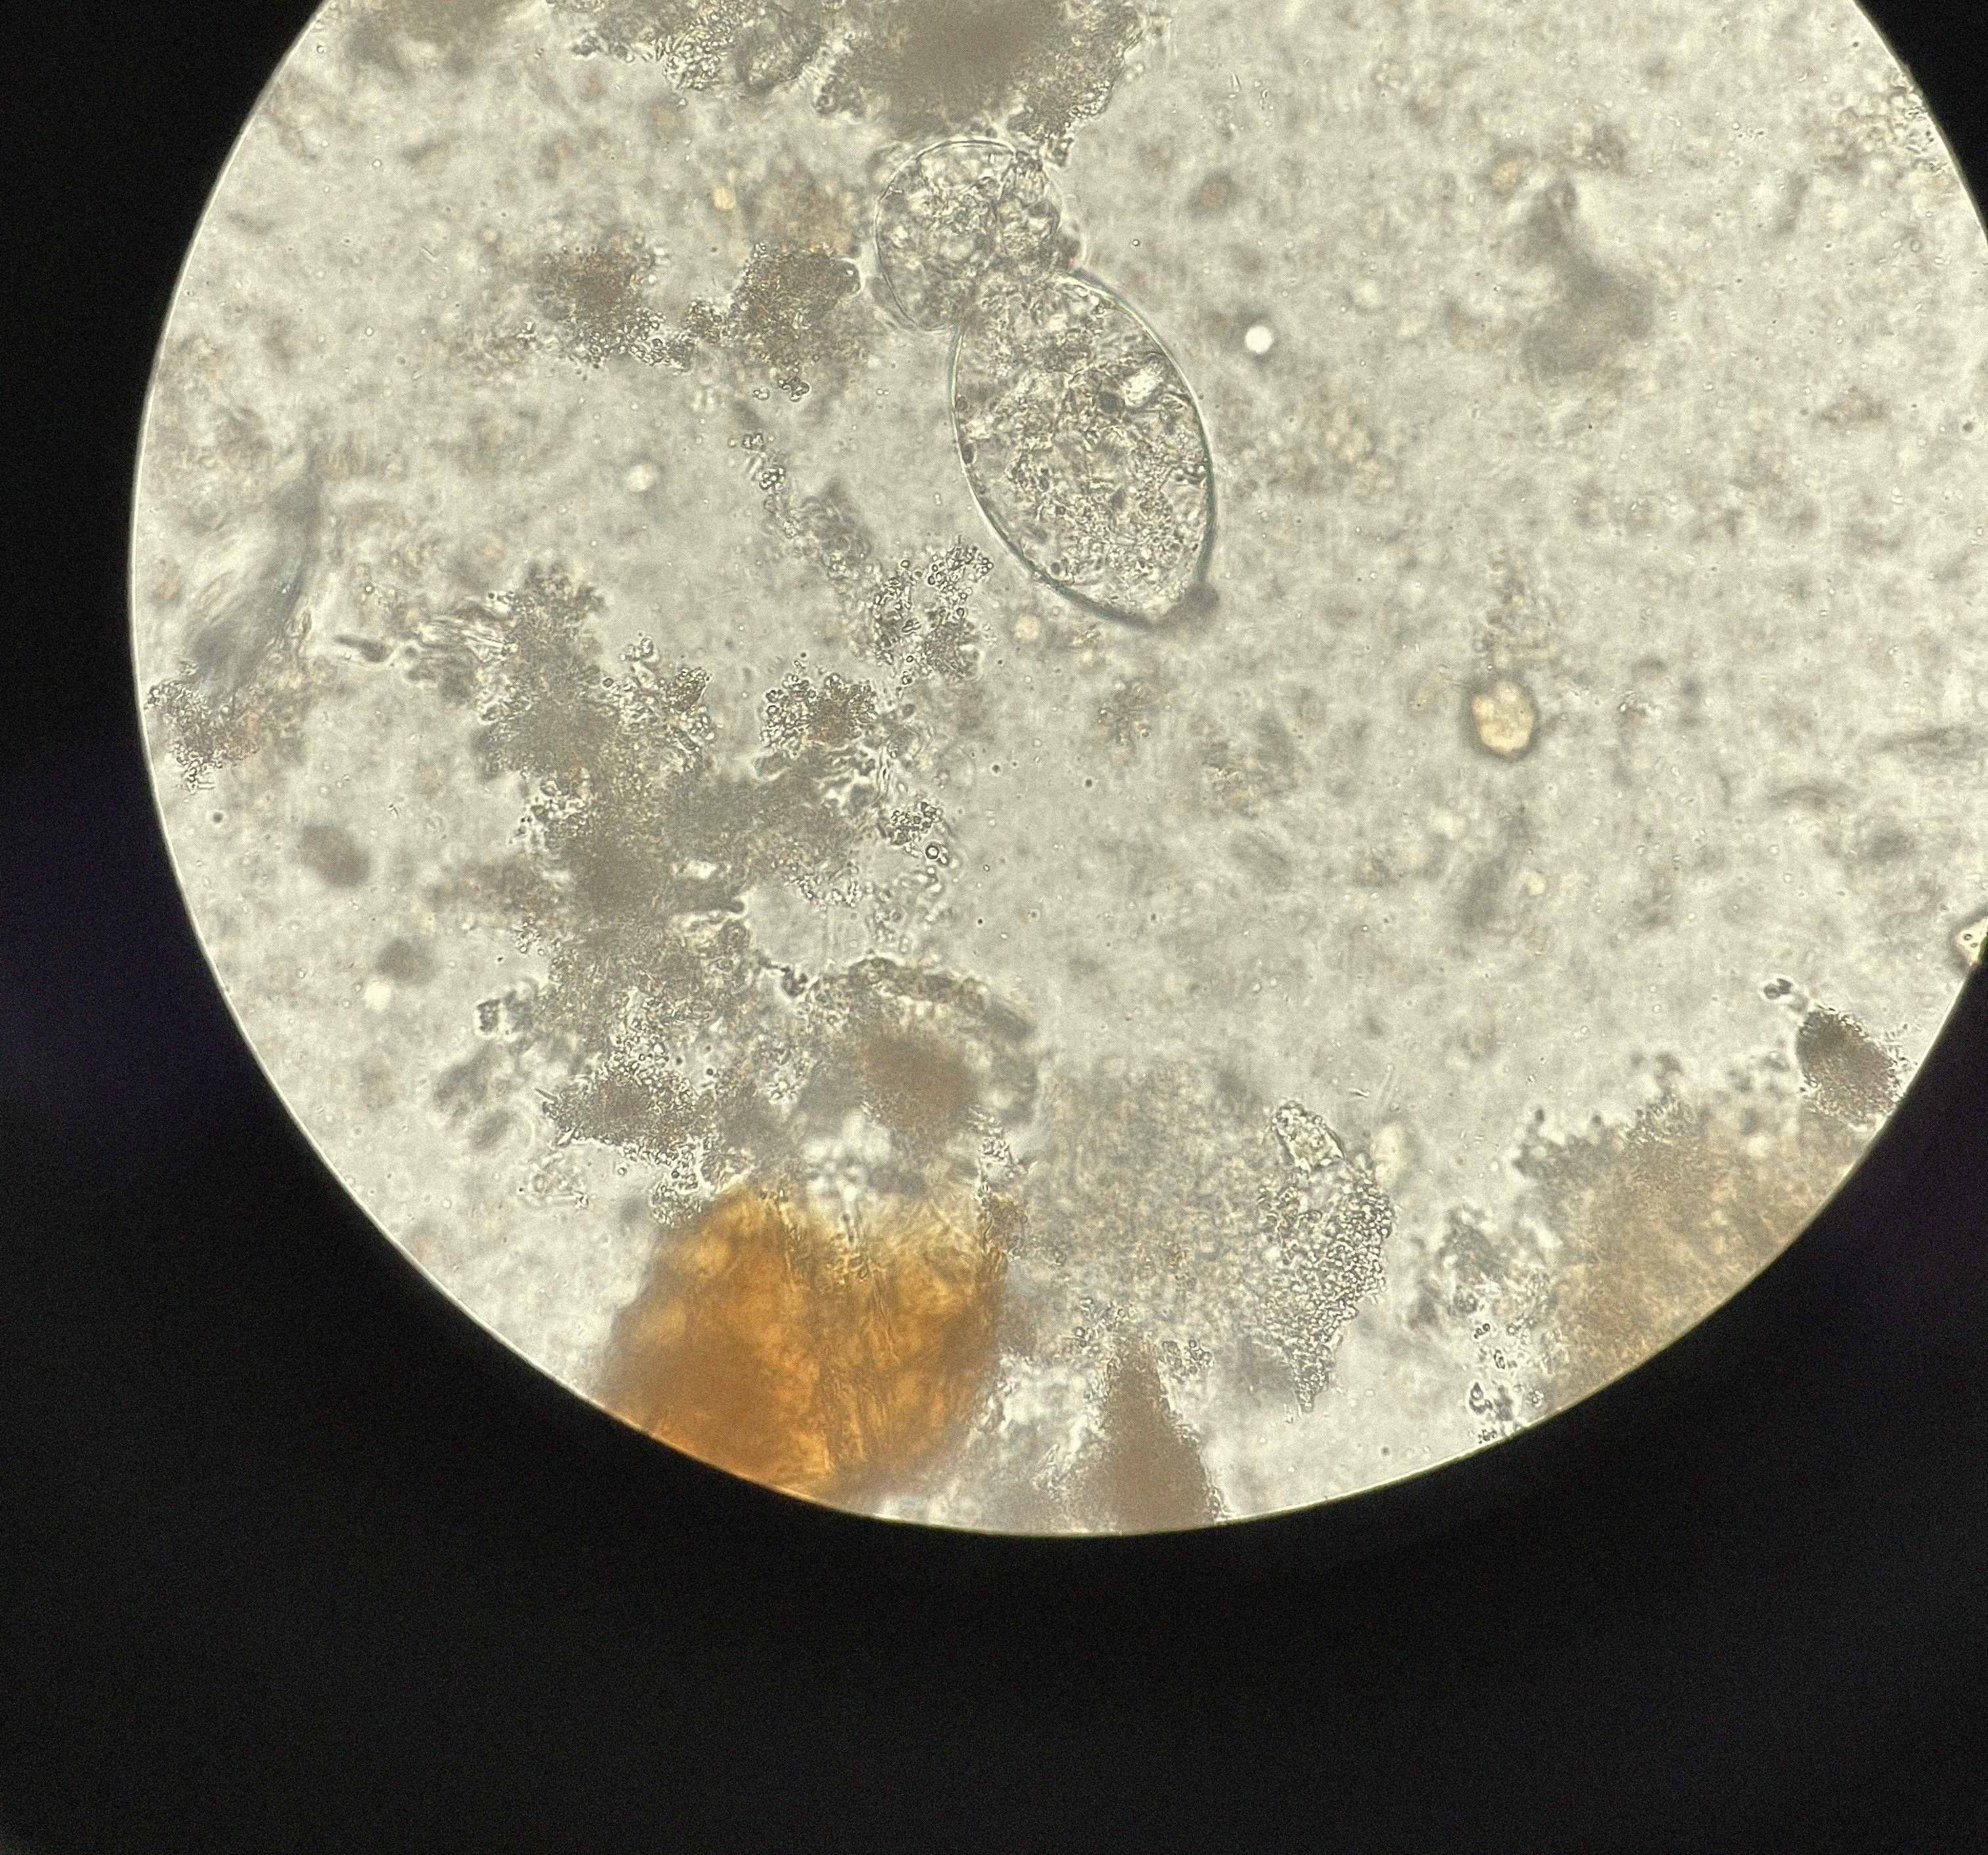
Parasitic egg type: Fasciolopsis buski